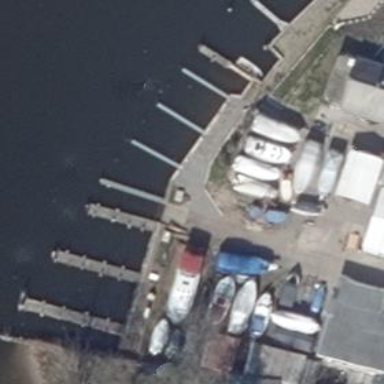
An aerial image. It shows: Marina on leisure land with boatyard along the waterway.